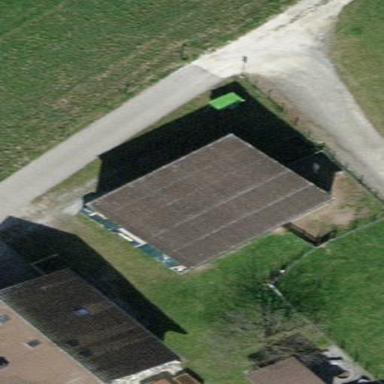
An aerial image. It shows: Skillion-roofed farm auxiliary building.